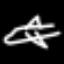
Label: airplane